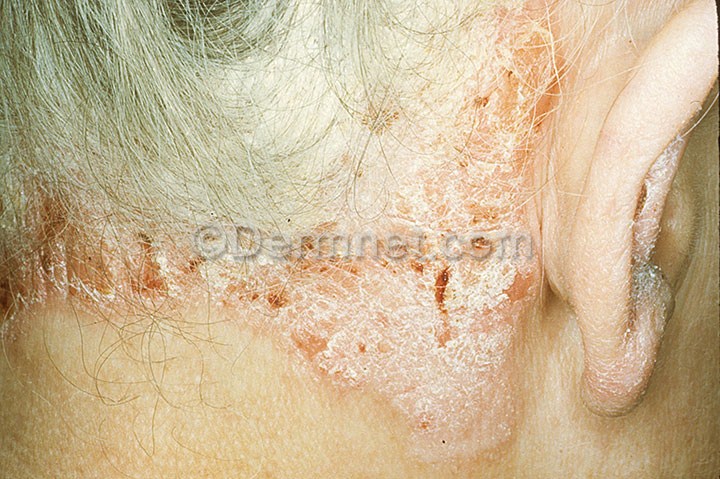
Disease: Psoriasis pictures Lichen Planus and related diseases